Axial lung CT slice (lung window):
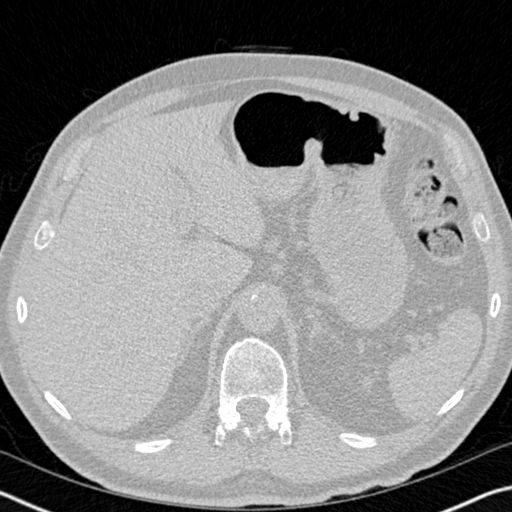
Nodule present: no